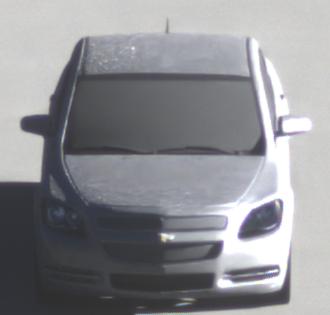
Make: Chevrolet
Model: Malibu 2.4
Detailed model: Malibu
Model produced from: 2012/07
Model produced until: 2014/08
Doors: 4
Color: white
Road condition: dry road
Daytime: sunrise or sunset
Contrast: medium contrast